Question: I've made an app using the Custom Story Graph tool provided by Facebook, and I got it working most of the way. I've managed to be able to send post requests to post using a users ID (well, I'm using 'me' in this case, but shouldn't matter, right?). And although I can see it clear as day in my Activity Log, it wont appear on my personal page.
.
But still nothing appears. My only guess is it might have something to do with the parameters I pass to it upon post, but they're all valid.
Before I started adding coordinates to the map, it did appear. But obviously without any coordinates.
This is how I post at the moment:
Any suggestions?
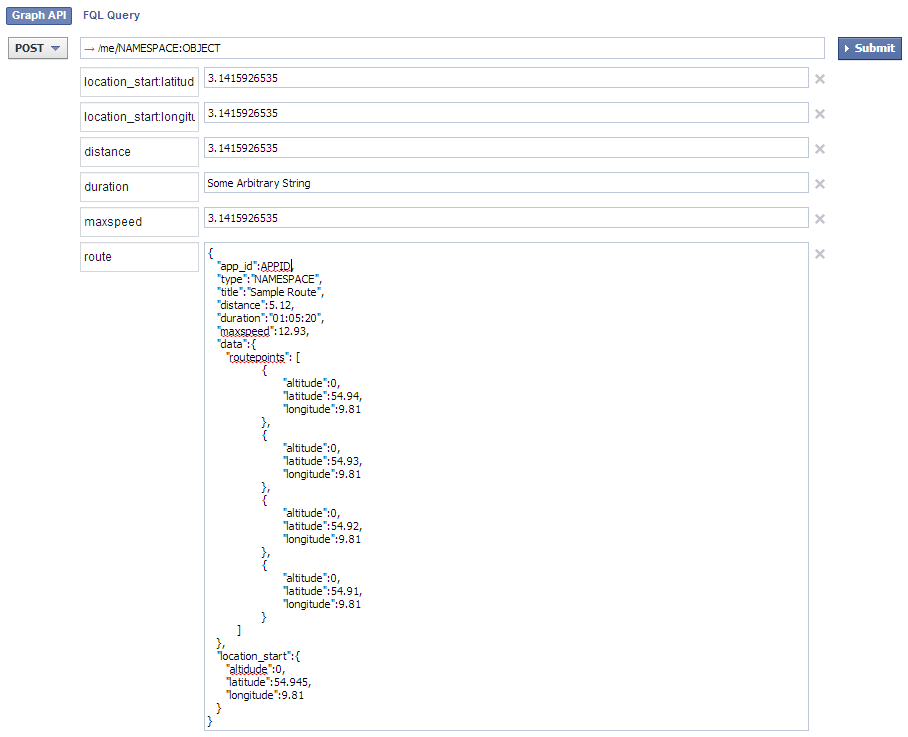
Answer: I got it working. As far as I can tell, the issue occurred because I was posting data which did not completely satisfy the requirements for GeoPoints for Maps. Although I got no error when these details were missing, it worked after I fixed them.
If anyone should ever need:
Geopoints consists of
'double Altitude'
'double Latitude'
'double Longitude'